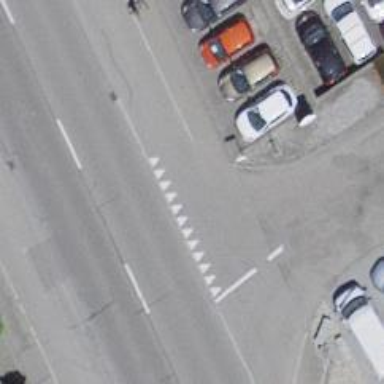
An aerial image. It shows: Bus stop with platform for public transport.